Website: apple
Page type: customer-info-address
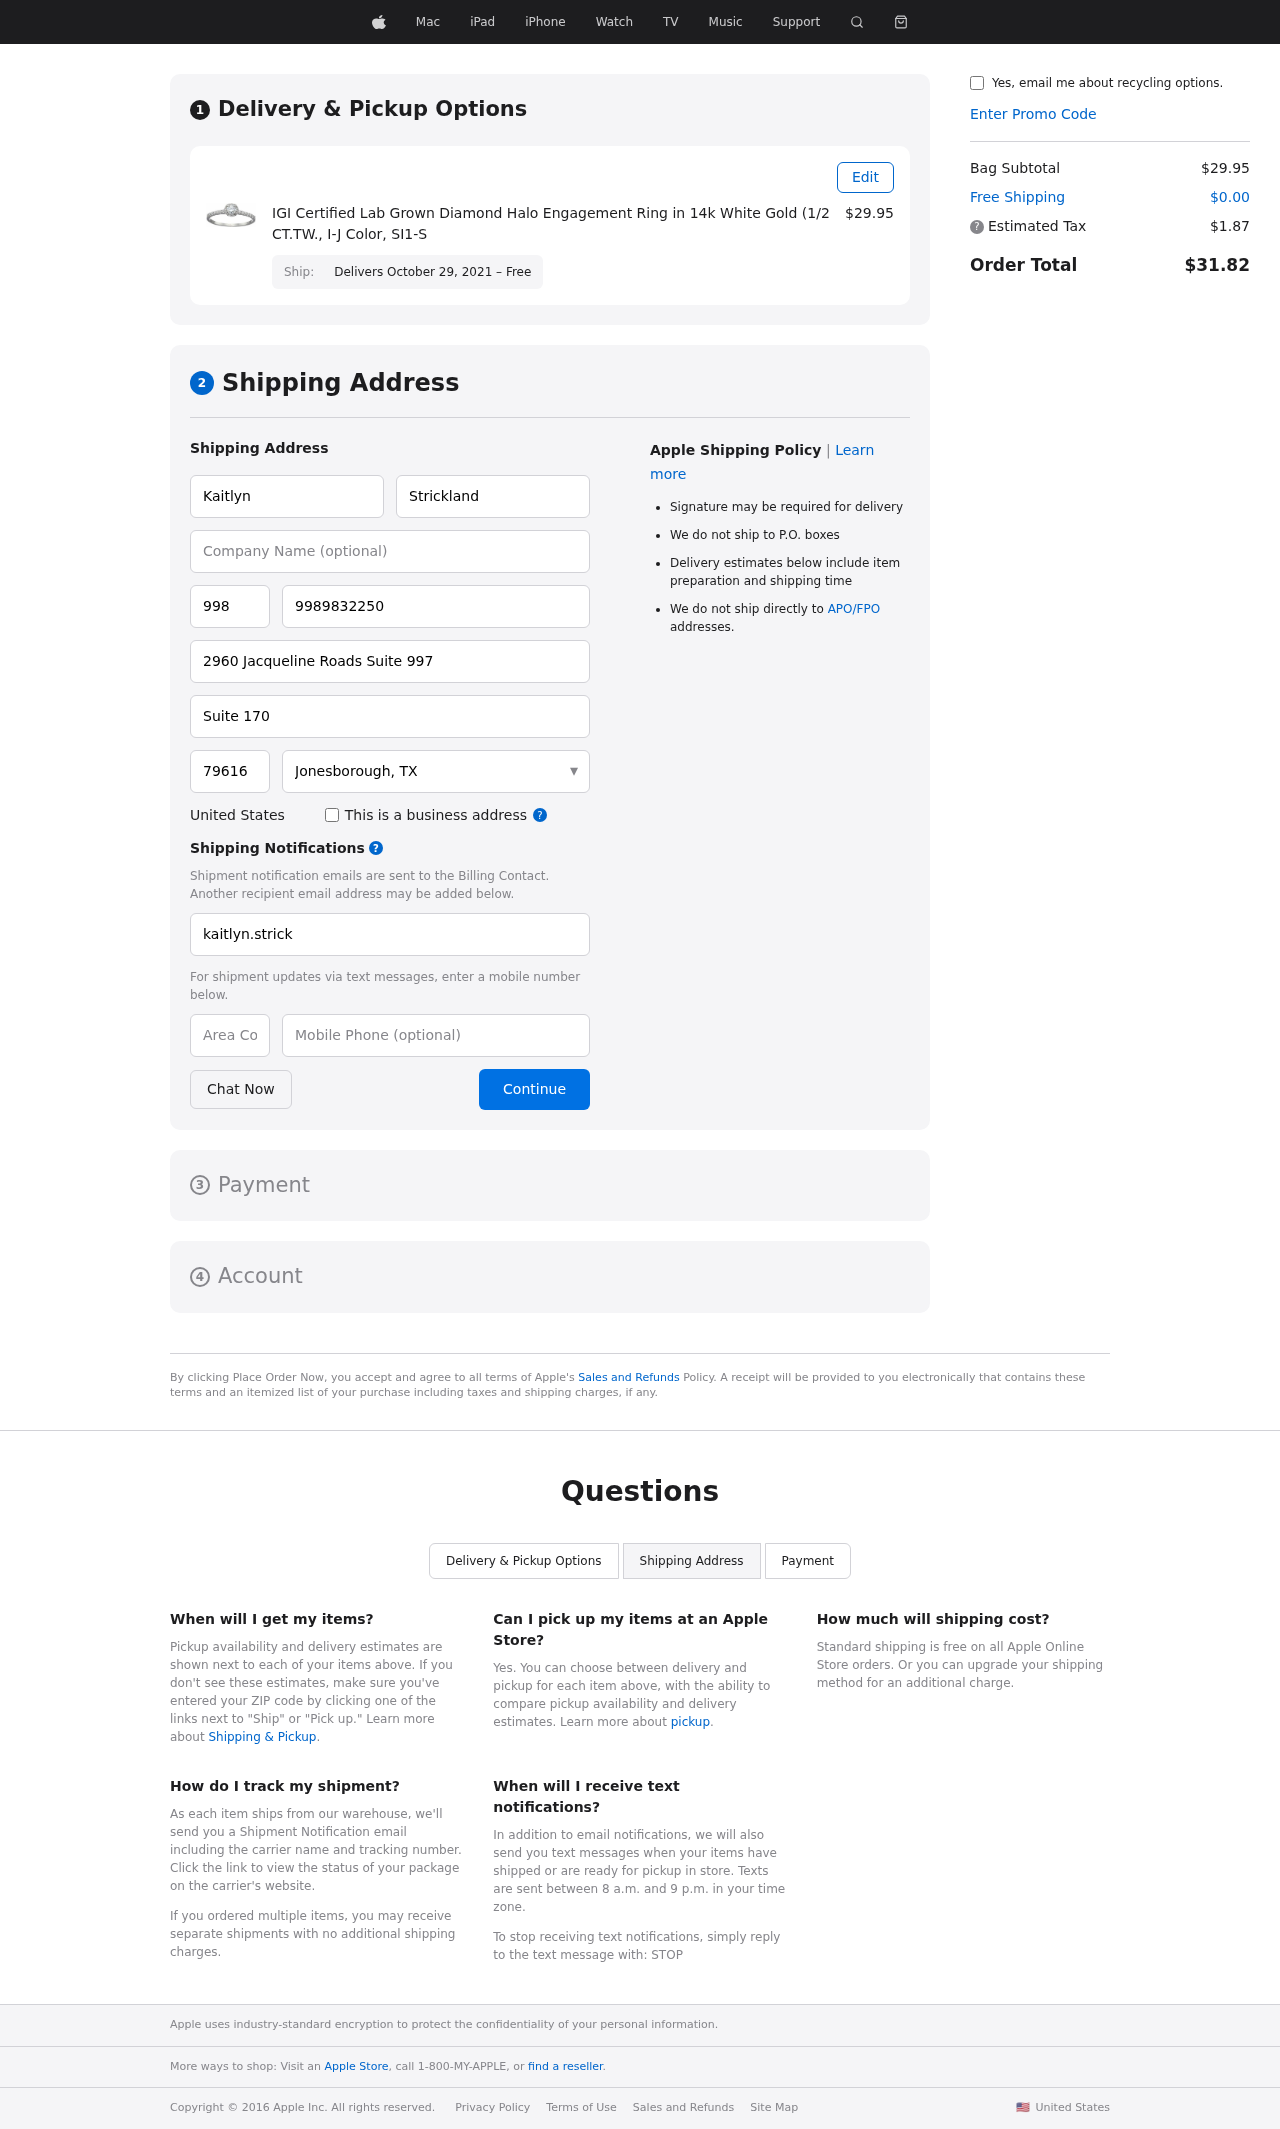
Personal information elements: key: PII_CITY_STATE
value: Jonesborough, TX
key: PII_COUNTRY
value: United States
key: PII_EMAIL
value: kaitlyn.strickland@gmail.com
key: PII_FIRSTNAME
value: Kaitlyn
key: PII_LASTNAME
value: Strickland
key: PII_PHONE
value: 9989832250
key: PII_PHONE_ALT
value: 6284219087
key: PII_PHONE_ALT_AREA
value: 628
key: PII_PHONE_AREA
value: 998
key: PII_POSTCODE
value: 79616
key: PII_STREET
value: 2960 Jacqueline Roads Suite 997
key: PII_STREET2
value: Suite 170
Product elements: key: PRODUCT1_NAME
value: IGI Certified Lab Grown Diamond Halo Engagement Ring in 14k White Gold (1/2 CT.TW., I-J Color, SI1-S
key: PRODUCT1_PRICE
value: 29.95
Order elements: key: ORDER_DELIVERY_DATE
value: Delivers October 29, 2021 – Free
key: ORDER_SUBTOTAL
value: $29.95
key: ORDER_SHIPPING_COST
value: $0.00
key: ORDER_TAX
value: $1.87
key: ORDER_TOTAL
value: $31.82